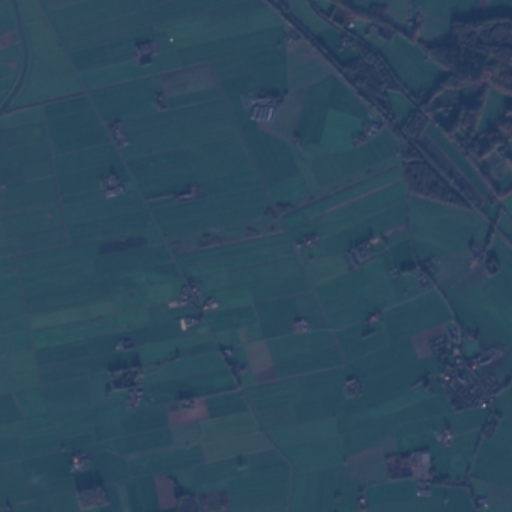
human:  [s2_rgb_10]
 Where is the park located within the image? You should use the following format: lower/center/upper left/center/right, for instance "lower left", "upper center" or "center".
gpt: The park is located in the lower right of the image.
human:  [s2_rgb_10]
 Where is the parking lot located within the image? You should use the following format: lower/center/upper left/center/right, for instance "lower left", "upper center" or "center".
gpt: The parking lot is located in the center right of the image.
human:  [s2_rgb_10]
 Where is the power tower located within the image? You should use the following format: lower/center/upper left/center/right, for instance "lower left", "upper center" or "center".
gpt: There is no power tower in the image.